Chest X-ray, PA view. Patient: 42 years old, sex M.
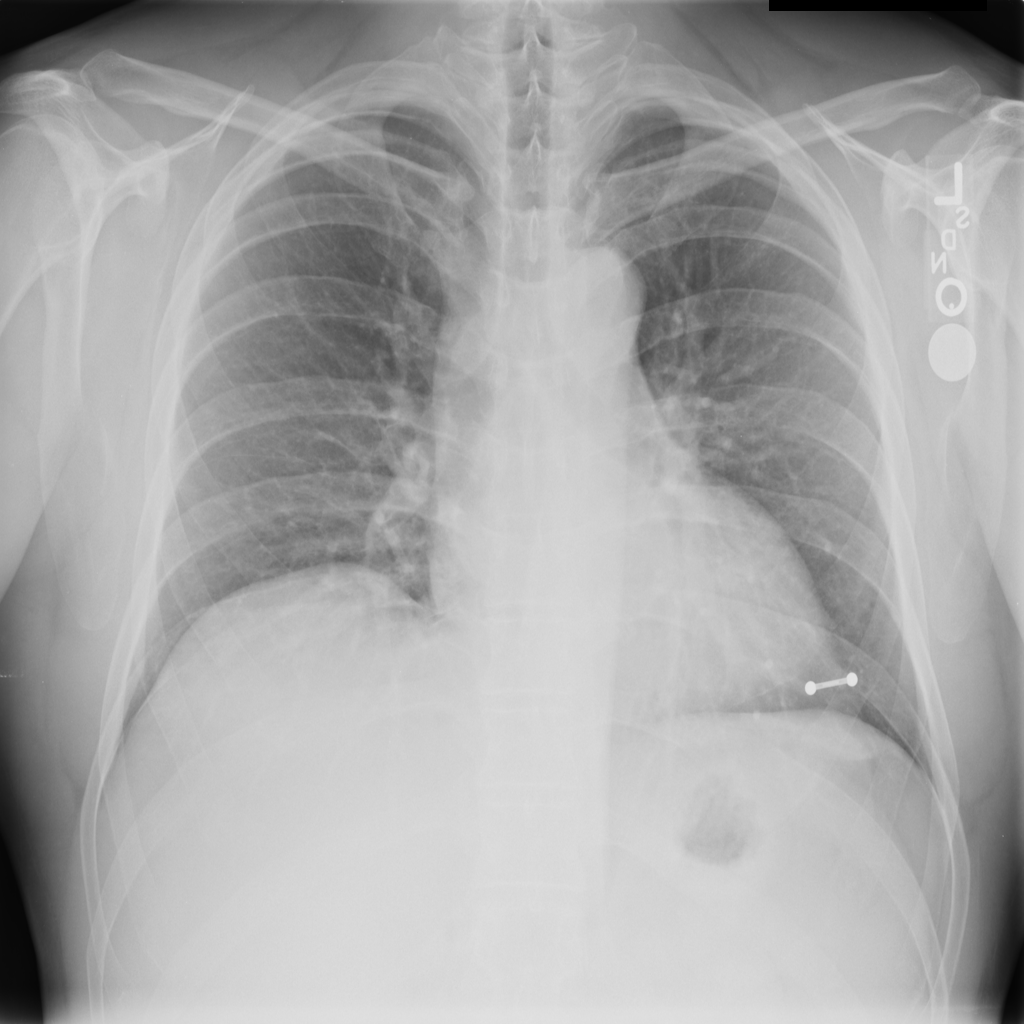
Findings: No Finding